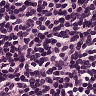
Metastatic tissue present: no